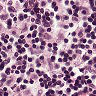
Metastatic tissue present: no